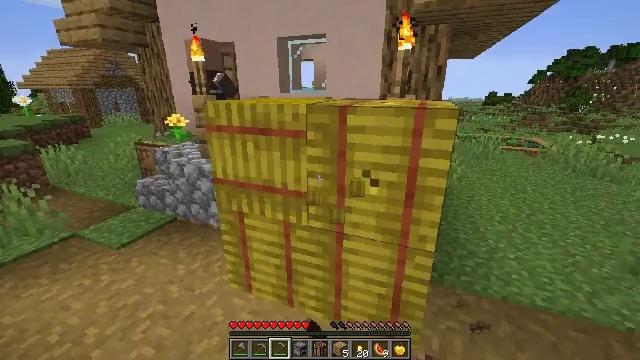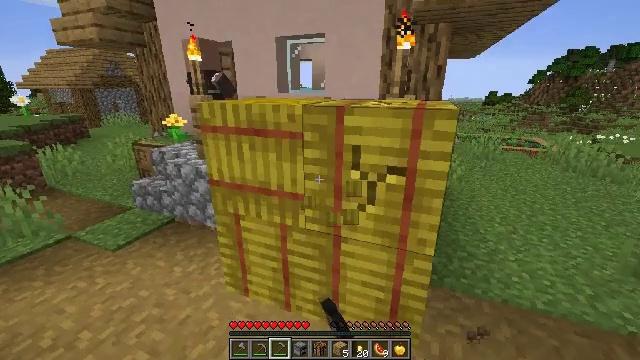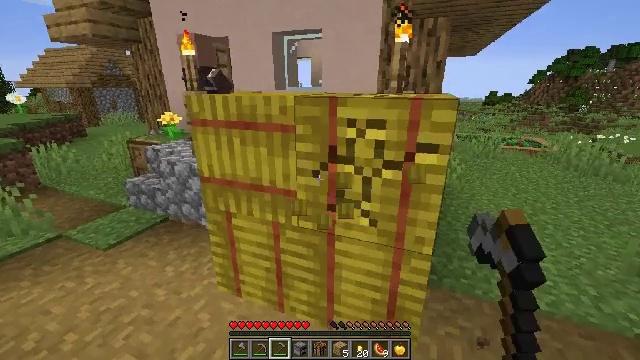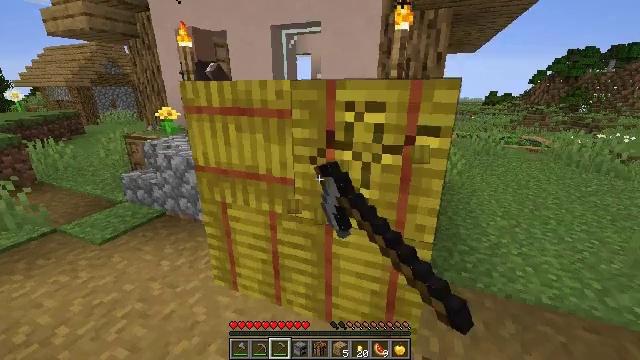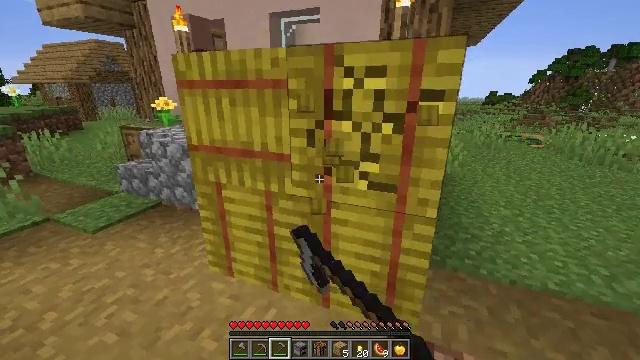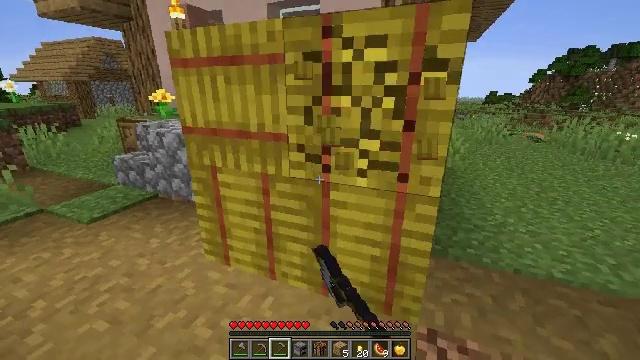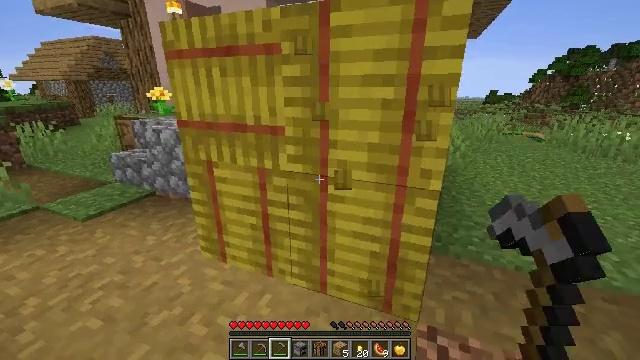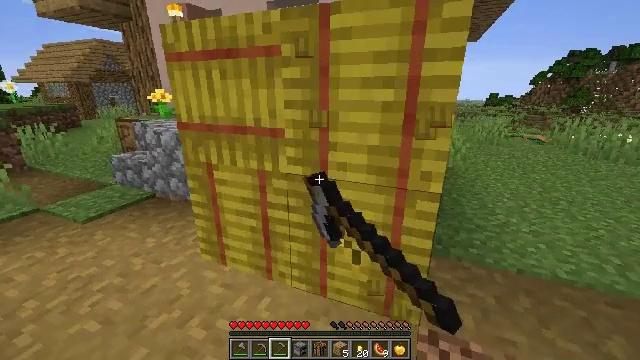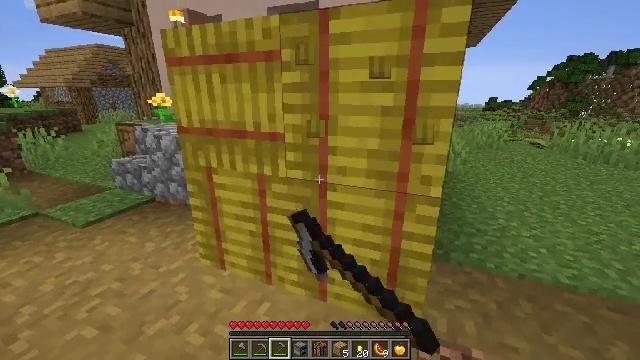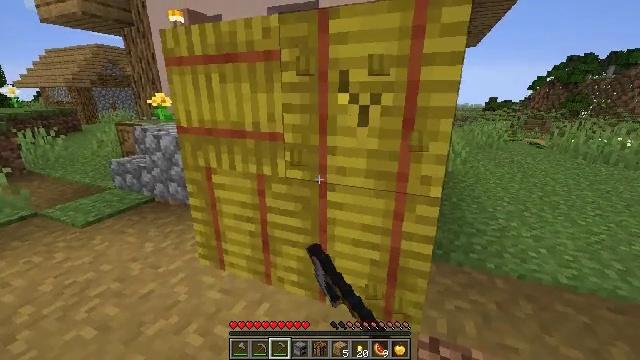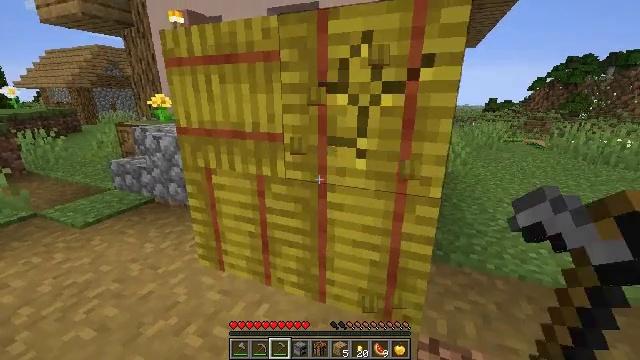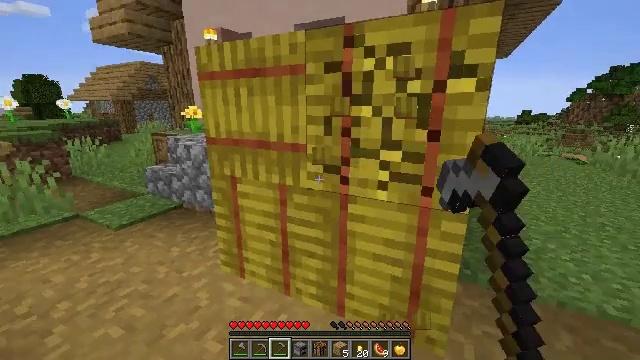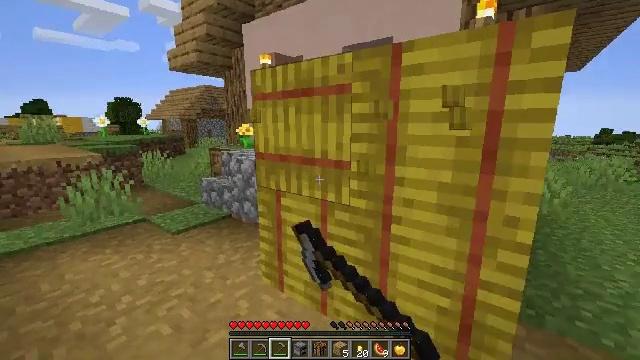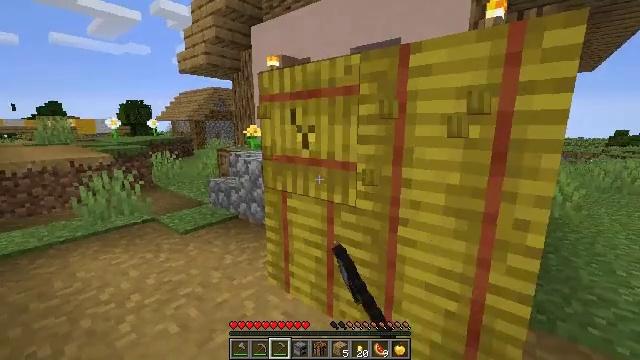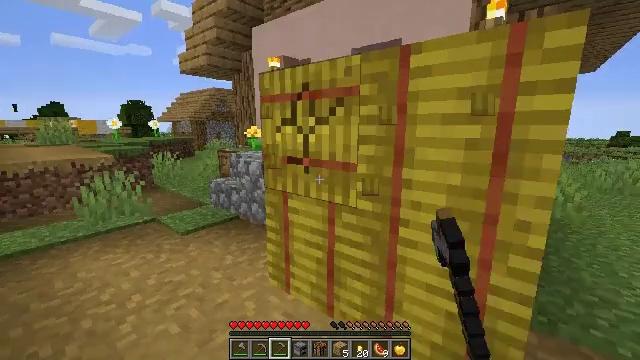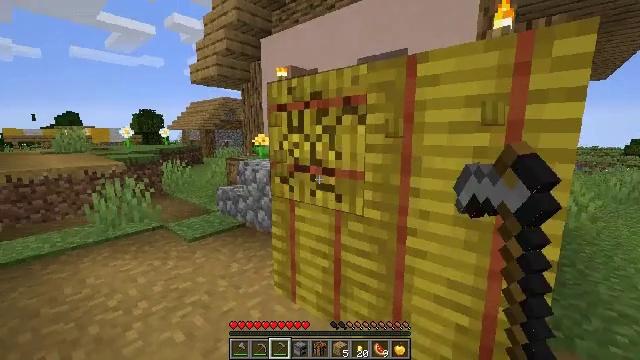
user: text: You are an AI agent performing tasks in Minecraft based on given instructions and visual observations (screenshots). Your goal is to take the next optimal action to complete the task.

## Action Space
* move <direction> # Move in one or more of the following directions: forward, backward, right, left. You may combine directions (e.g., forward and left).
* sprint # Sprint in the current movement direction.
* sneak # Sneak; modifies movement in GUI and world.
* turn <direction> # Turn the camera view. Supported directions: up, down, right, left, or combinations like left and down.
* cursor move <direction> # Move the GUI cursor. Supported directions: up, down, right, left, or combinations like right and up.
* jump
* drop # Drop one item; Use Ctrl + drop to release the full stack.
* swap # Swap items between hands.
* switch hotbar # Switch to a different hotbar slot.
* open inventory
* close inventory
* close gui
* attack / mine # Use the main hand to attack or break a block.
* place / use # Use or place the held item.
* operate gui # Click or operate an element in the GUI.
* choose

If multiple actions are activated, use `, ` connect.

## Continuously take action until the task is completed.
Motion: motion action
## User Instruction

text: Attack the hay block to get hay.
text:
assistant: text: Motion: attack / mine
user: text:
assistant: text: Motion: attack / mine
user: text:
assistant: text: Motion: attack / mine
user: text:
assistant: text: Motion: attack / mine
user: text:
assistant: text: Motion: attack / mine
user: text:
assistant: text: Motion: attack / mine
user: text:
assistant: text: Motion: attack / mine
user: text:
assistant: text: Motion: attack / mine
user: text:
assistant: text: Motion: attack / mine
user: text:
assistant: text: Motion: attack / mine
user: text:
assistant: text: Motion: turn left and up, attack / mine
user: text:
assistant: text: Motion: turn left and up, attack / mine
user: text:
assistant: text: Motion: turn left, attack / mine
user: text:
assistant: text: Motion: attack / mine
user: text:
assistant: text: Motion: turn left and up, attack / mine
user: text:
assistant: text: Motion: turn left and up, attack / mine
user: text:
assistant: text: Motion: attack / mine
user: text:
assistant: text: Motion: attack / mine
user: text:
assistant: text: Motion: attack / mine
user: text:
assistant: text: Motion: attack / mine
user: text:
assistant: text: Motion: attack / mine
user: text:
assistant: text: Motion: attack / mine
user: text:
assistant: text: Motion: attack / mine
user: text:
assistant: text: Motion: attack / mine
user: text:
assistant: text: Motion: turn right and down, attack / mine
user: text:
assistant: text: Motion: turn right and down, attack / mine
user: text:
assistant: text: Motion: turn right and down, attack / mine
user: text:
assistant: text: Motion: turn right and down, attack / mine
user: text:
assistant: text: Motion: turn right and up, attack / mine
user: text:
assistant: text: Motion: turn right and up, attack / mine